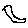
Label: bird